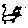
Label: cat